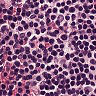
Metastatic tissue present: no